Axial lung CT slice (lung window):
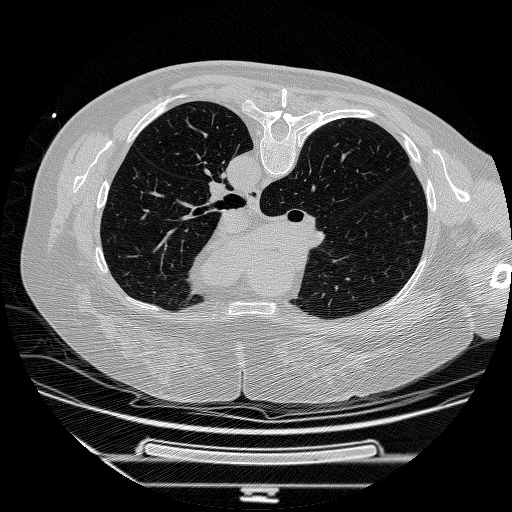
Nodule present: no